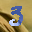
Label: 3